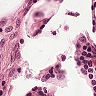
Metastatic tissue present: no